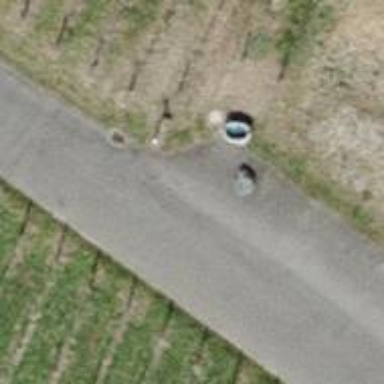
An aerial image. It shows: Water well that is man-made.